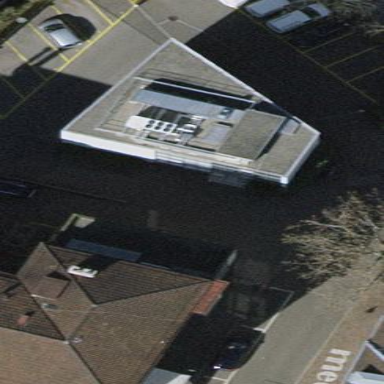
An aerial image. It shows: Office building.